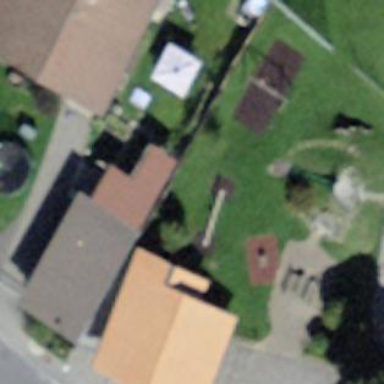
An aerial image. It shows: Playground area for leisure land.